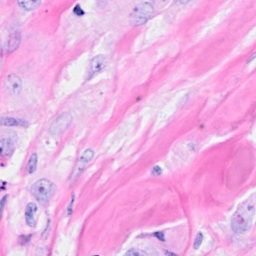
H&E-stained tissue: Breast